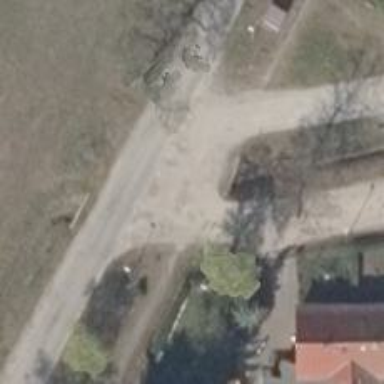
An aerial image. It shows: Unmarked road crossing.